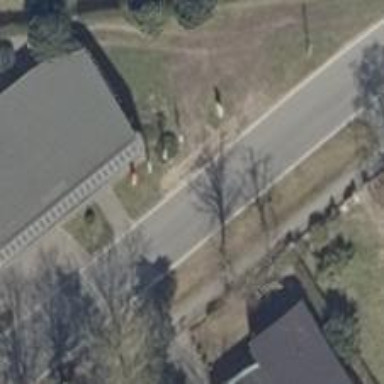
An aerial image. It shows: Flagpole structure.